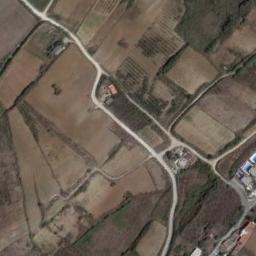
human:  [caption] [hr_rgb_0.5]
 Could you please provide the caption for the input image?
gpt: A large layer of brown and green mixed terraces with several winding narrow paths .

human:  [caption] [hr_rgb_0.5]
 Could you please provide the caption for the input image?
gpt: There are several buildings and several roads on the terrace .

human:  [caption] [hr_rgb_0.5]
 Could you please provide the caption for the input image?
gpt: There is a row of grey houses beside the terraces .

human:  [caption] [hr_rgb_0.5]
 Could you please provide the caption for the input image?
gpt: The bare terrace is next to some houses and trees .

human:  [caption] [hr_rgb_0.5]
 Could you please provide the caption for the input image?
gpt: There are some paths go cross the terraces .